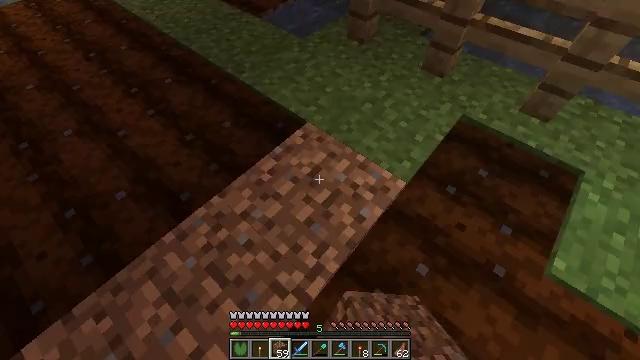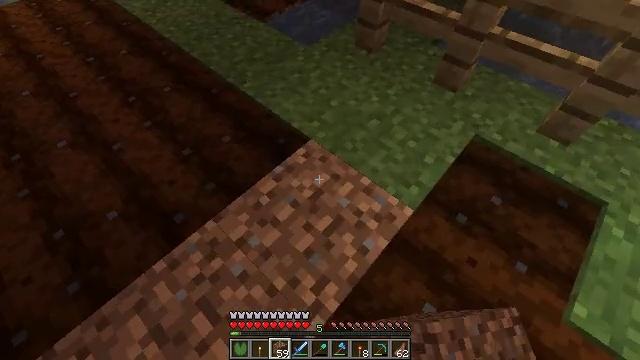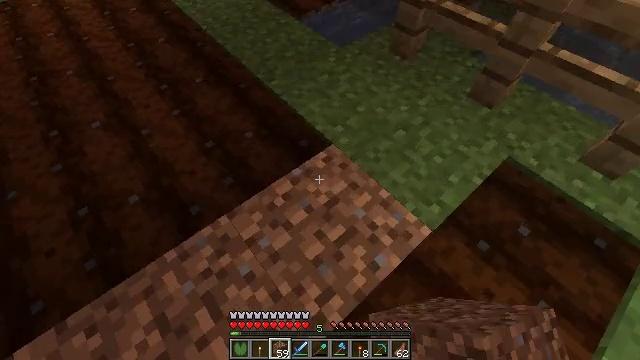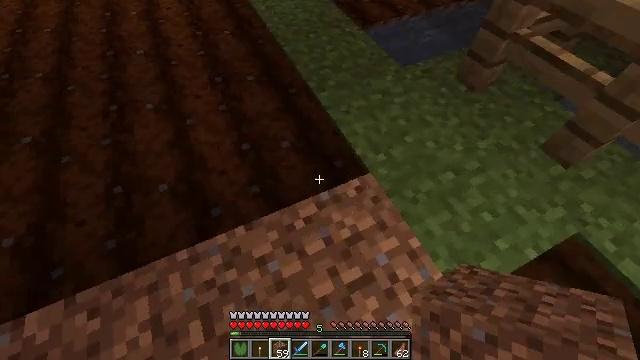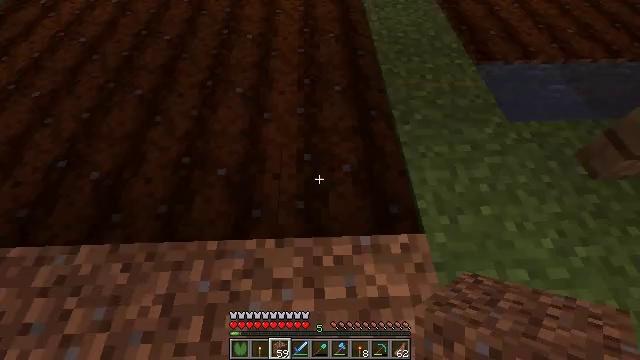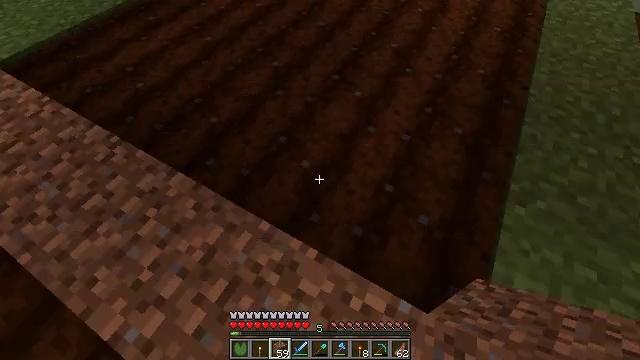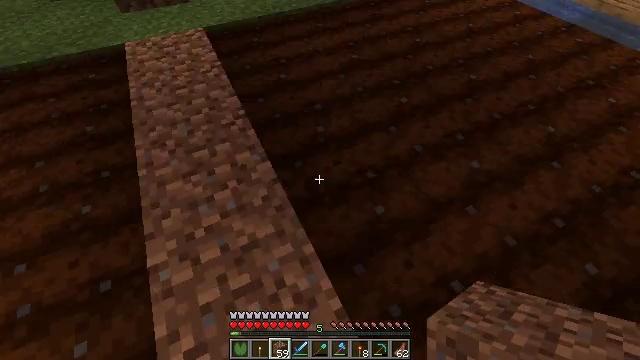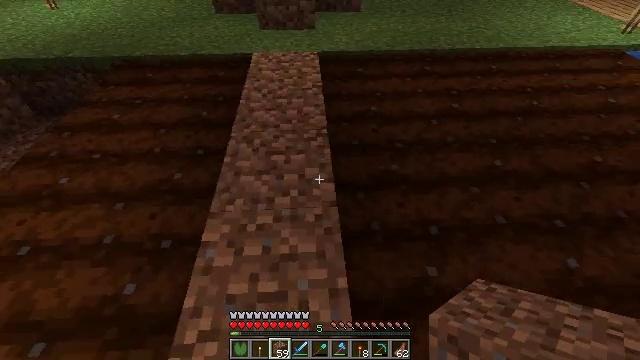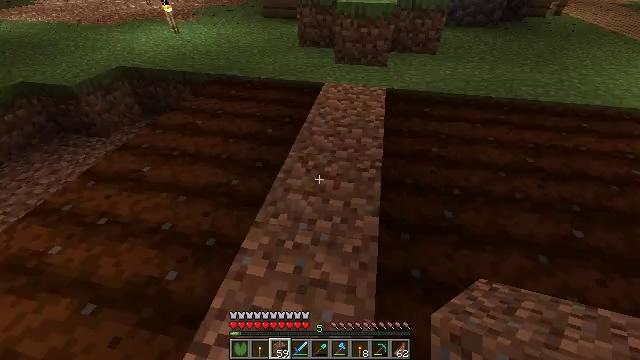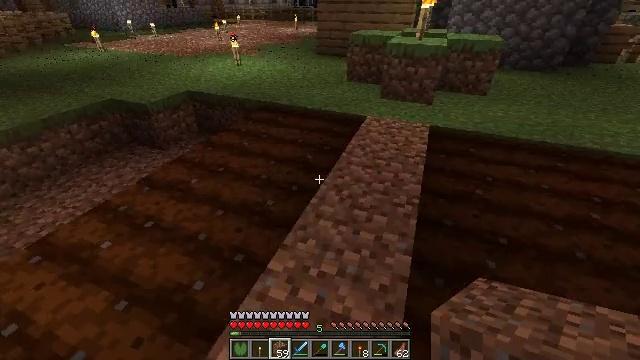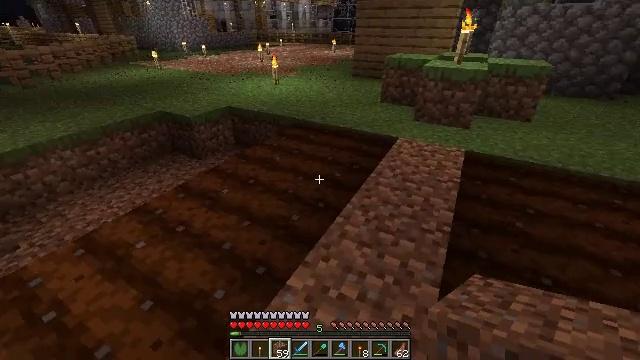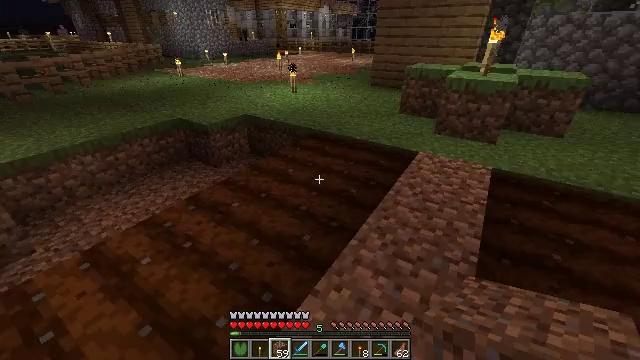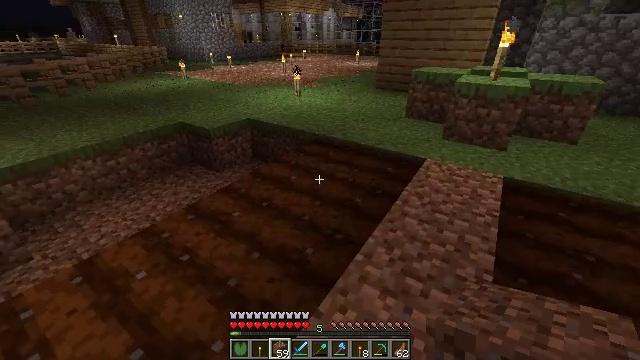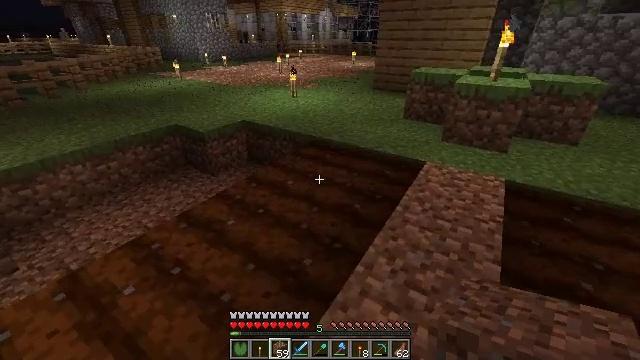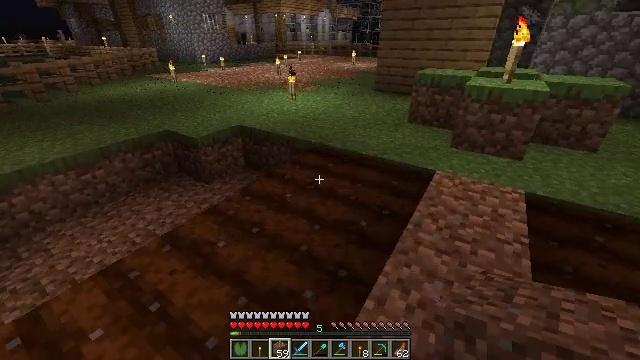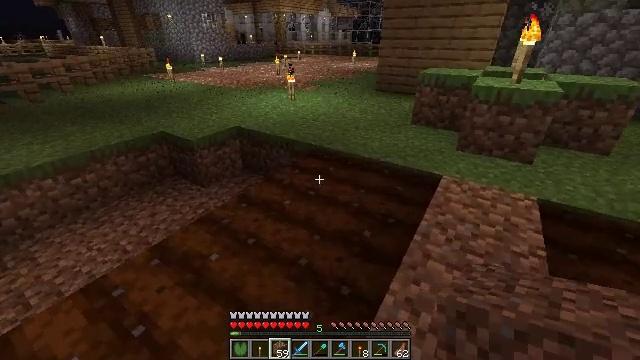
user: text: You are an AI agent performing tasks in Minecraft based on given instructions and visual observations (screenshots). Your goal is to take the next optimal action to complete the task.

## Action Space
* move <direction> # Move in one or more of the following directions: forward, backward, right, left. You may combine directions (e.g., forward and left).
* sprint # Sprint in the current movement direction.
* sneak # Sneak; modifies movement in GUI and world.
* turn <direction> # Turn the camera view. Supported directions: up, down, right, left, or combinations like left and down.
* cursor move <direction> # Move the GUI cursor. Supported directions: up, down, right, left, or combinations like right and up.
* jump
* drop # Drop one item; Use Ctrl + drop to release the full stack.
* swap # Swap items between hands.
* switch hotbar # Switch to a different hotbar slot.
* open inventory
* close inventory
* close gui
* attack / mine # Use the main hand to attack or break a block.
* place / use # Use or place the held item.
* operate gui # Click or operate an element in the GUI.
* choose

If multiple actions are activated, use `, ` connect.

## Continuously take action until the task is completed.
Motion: motion action
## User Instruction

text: Harvest farmland back to plain soil.
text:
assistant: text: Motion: move forward, turn left
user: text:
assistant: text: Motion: move forward, turn left
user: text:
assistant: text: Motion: move forward, turn left
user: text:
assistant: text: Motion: move forward, turn left
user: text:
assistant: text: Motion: move forward, turn left
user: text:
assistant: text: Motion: turn left and up
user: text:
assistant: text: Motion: turn left and up
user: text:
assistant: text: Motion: turn left and up
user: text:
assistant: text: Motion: turn left and up
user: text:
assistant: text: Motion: move forward, turn left and up
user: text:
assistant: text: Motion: move forward, turn left and up
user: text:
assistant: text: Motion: move forward
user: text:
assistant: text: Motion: move forward
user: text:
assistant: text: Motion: move forward
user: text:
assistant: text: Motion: move forward
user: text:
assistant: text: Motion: move forward, sprint
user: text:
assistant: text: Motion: move forward, sprint
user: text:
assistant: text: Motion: move forward, sprint
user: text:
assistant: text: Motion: move forward
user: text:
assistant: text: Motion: move forward, turn left
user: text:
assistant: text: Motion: move forward, turn left
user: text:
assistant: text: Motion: move forward, sprint, turn left
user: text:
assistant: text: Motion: move forward, sprint, turn left
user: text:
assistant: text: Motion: move forward, sprint
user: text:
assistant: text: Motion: move forward, sprint, turn left
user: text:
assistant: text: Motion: move forward, turn left
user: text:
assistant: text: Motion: move forward, turn left
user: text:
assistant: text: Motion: move forward, turn left
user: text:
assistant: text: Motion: move forward, turn left
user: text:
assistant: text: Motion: move forward and move right, turn left